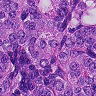
Metastatic tissue present: yes